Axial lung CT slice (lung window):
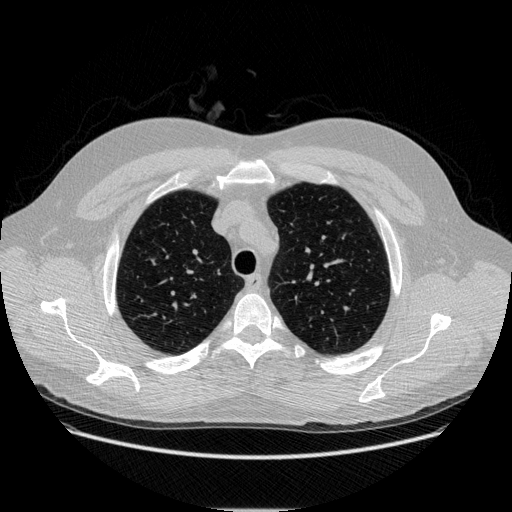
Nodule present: no